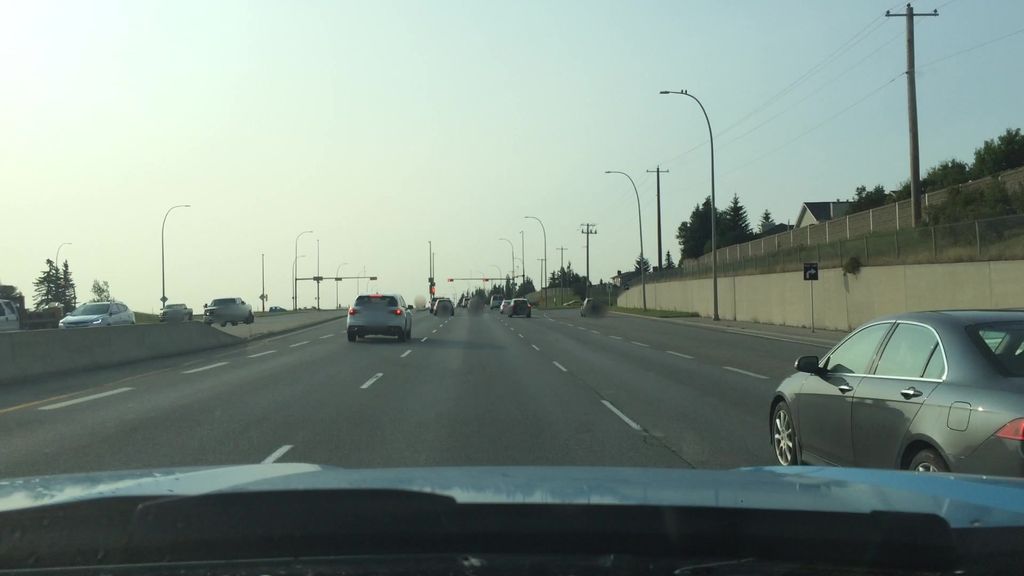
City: calgary